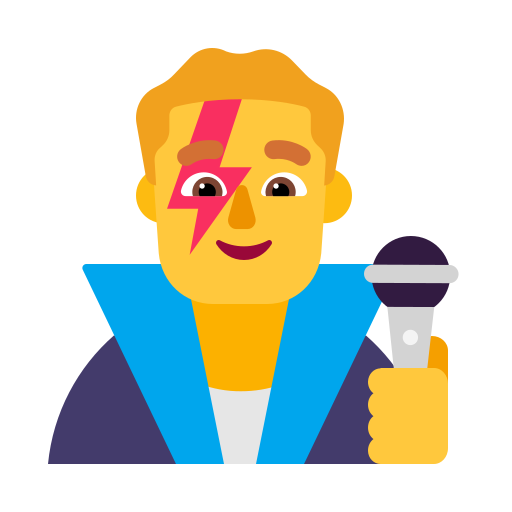
man singer flat default